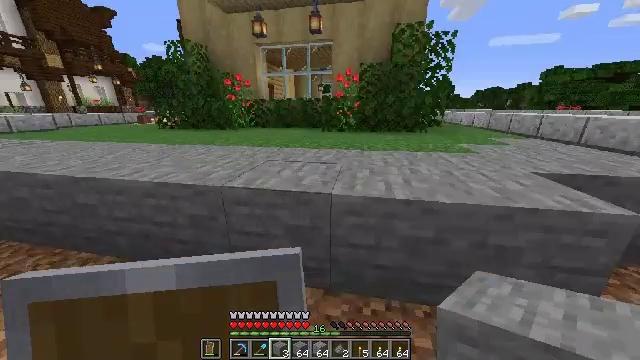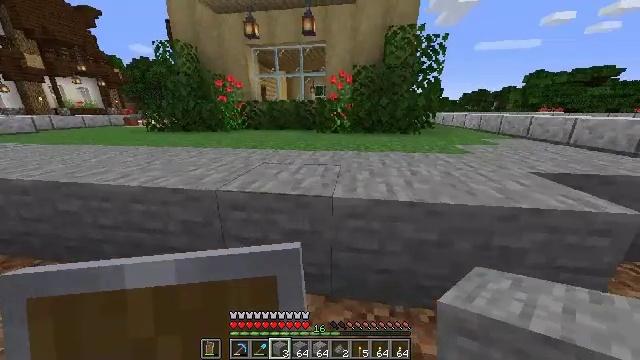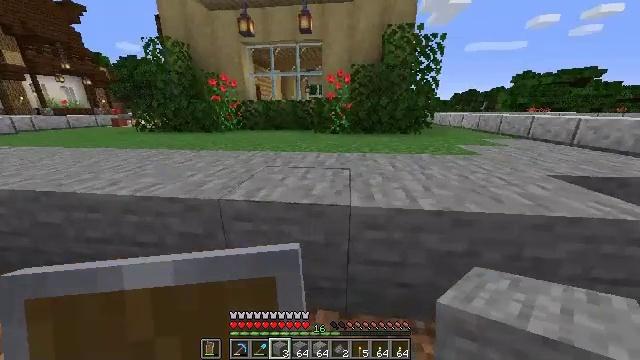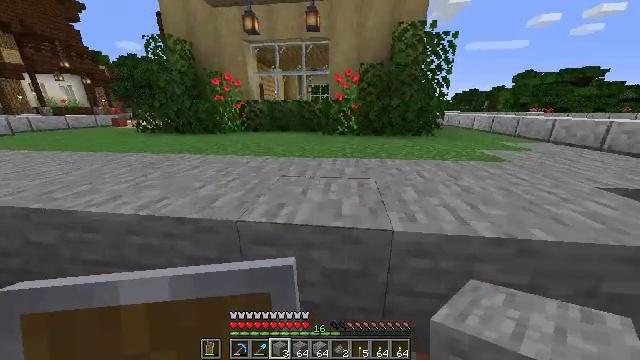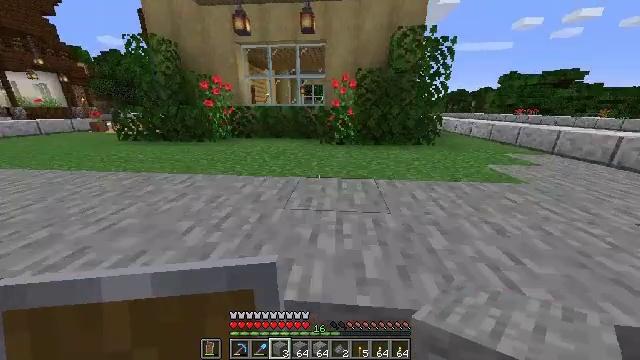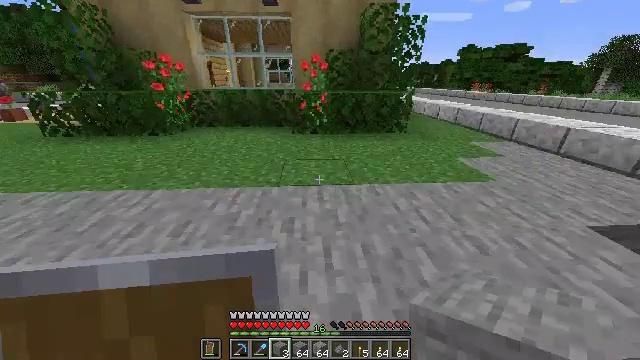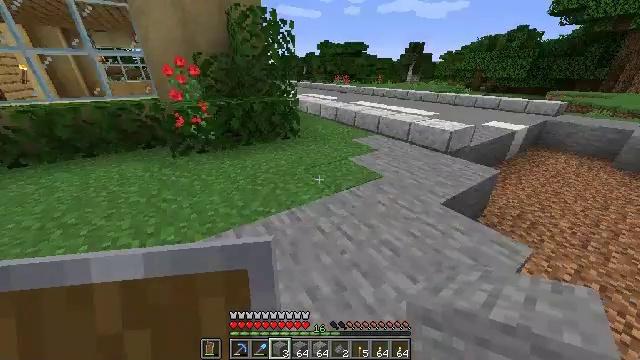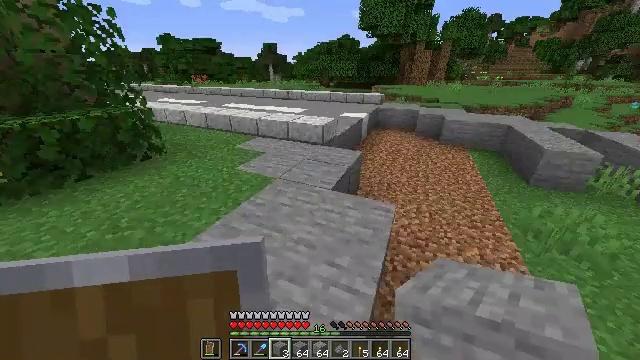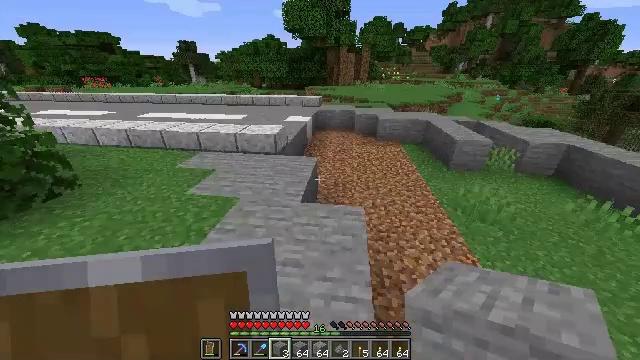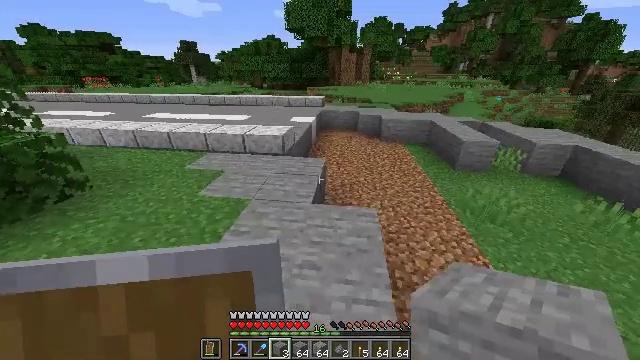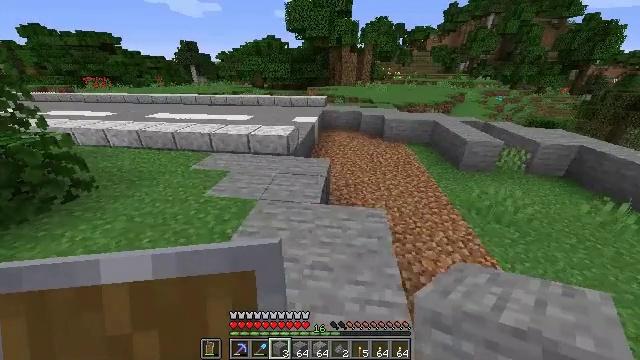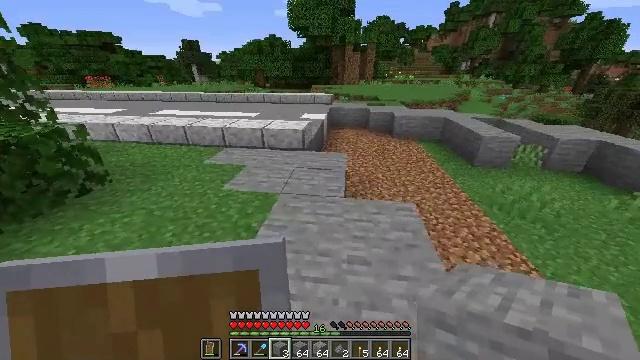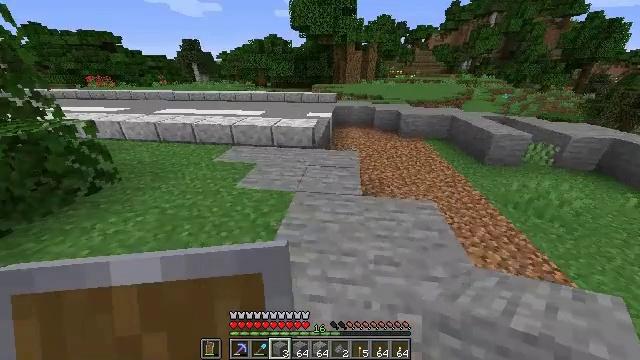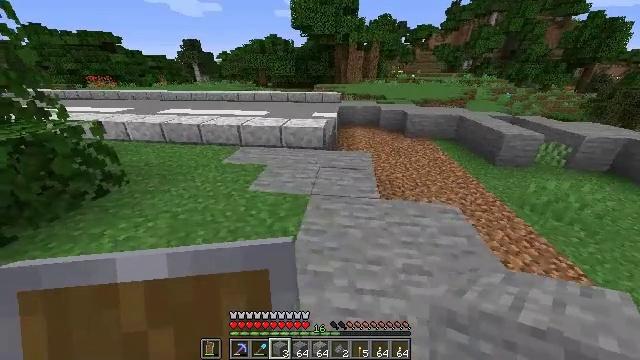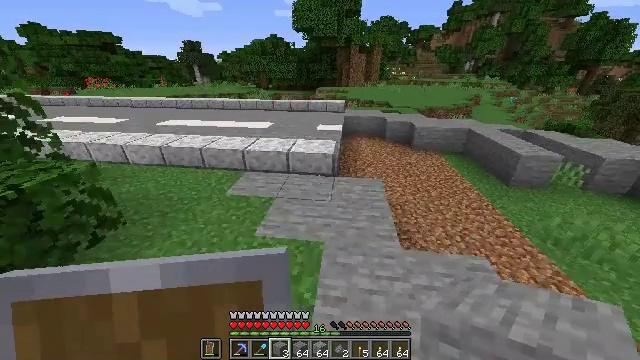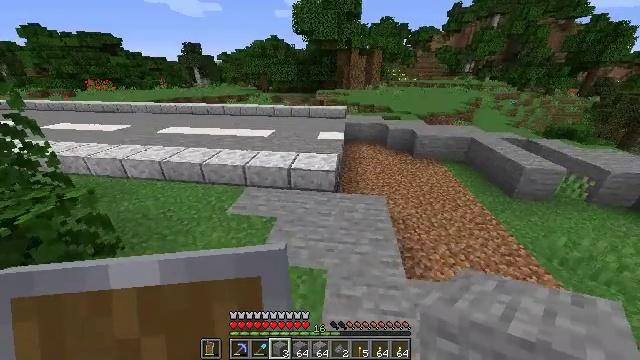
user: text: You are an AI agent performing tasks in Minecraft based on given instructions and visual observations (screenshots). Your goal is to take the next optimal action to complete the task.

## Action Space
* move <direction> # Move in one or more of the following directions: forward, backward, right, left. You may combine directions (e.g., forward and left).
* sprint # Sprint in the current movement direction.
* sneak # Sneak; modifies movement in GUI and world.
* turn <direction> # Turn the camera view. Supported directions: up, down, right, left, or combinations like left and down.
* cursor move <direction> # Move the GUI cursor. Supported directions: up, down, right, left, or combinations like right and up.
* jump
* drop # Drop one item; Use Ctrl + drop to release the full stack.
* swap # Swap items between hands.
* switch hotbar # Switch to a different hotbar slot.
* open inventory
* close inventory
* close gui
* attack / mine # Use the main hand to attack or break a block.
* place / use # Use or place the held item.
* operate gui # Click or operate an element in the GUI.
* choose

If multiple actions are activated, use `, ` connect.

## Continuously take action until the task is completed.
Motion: motion action
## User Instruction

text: Form polished diorite from diorite on the crafting table.
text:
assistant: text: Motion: move forward and move left, turn right
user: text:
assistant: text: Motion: move forward and move left, turn right
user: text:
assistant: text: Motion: move forward and move left
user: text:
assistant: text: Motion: move forward, turn right, jump
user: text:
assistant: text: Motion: move forward, turn right and down, jump
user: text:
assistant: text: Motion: move forward, turn right and down, jump
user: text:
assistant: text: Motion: move forward and move left, turn right, jump
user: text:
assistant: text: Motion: move forward and move left, turn right, jump
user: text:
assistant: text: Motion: move forward and move left, jump
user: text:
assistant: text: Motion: move forward and move left, jump
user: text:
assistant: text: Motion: move forward and move left, jump
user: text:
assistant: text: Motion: move forward and move left, jump
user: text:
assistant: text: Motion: move forward, jump
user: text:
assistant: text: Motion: move forward, jump
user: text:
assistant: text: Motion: move forward and move right, jump
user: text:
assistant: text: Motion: move forward and move right, jump
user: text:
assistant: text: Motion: move forward and move right, jump
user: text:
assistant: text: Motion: move right, turn left, jump
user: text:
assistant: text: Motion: move right, turn left
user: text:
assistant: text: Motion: move left, turn left and up
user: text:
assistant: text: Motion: move left, turn left and up
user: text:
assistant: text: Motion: move left, turn right
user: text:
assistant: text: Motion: move left
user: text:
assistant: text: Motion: move left
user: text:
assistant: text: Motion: move left, turn up
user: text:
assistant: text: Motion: move left, turn left
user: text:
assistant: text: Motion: move forward and move left
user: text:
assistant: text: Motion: move forward and move left
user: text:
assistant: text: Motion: move left
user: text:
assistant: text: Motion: move forward and move left